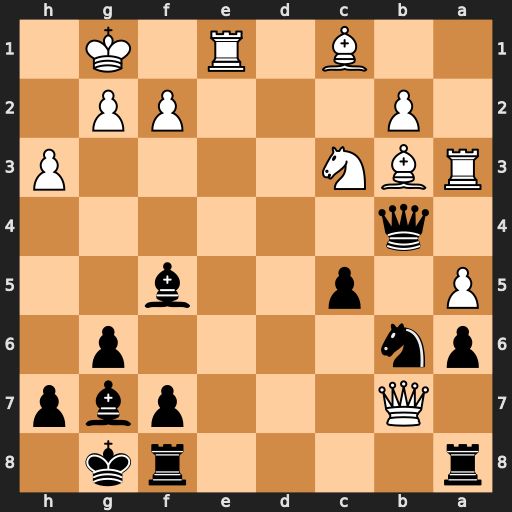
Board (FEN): r4rk1/1Q3pbp/pn4p1/P1p2b2/1q6/RBN4P/1P3PP1/2B1R1K1
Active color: b
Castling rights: -
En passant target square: -
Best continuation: Nc4 Qxb4 cxb4